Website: bh-photo
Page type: receipt
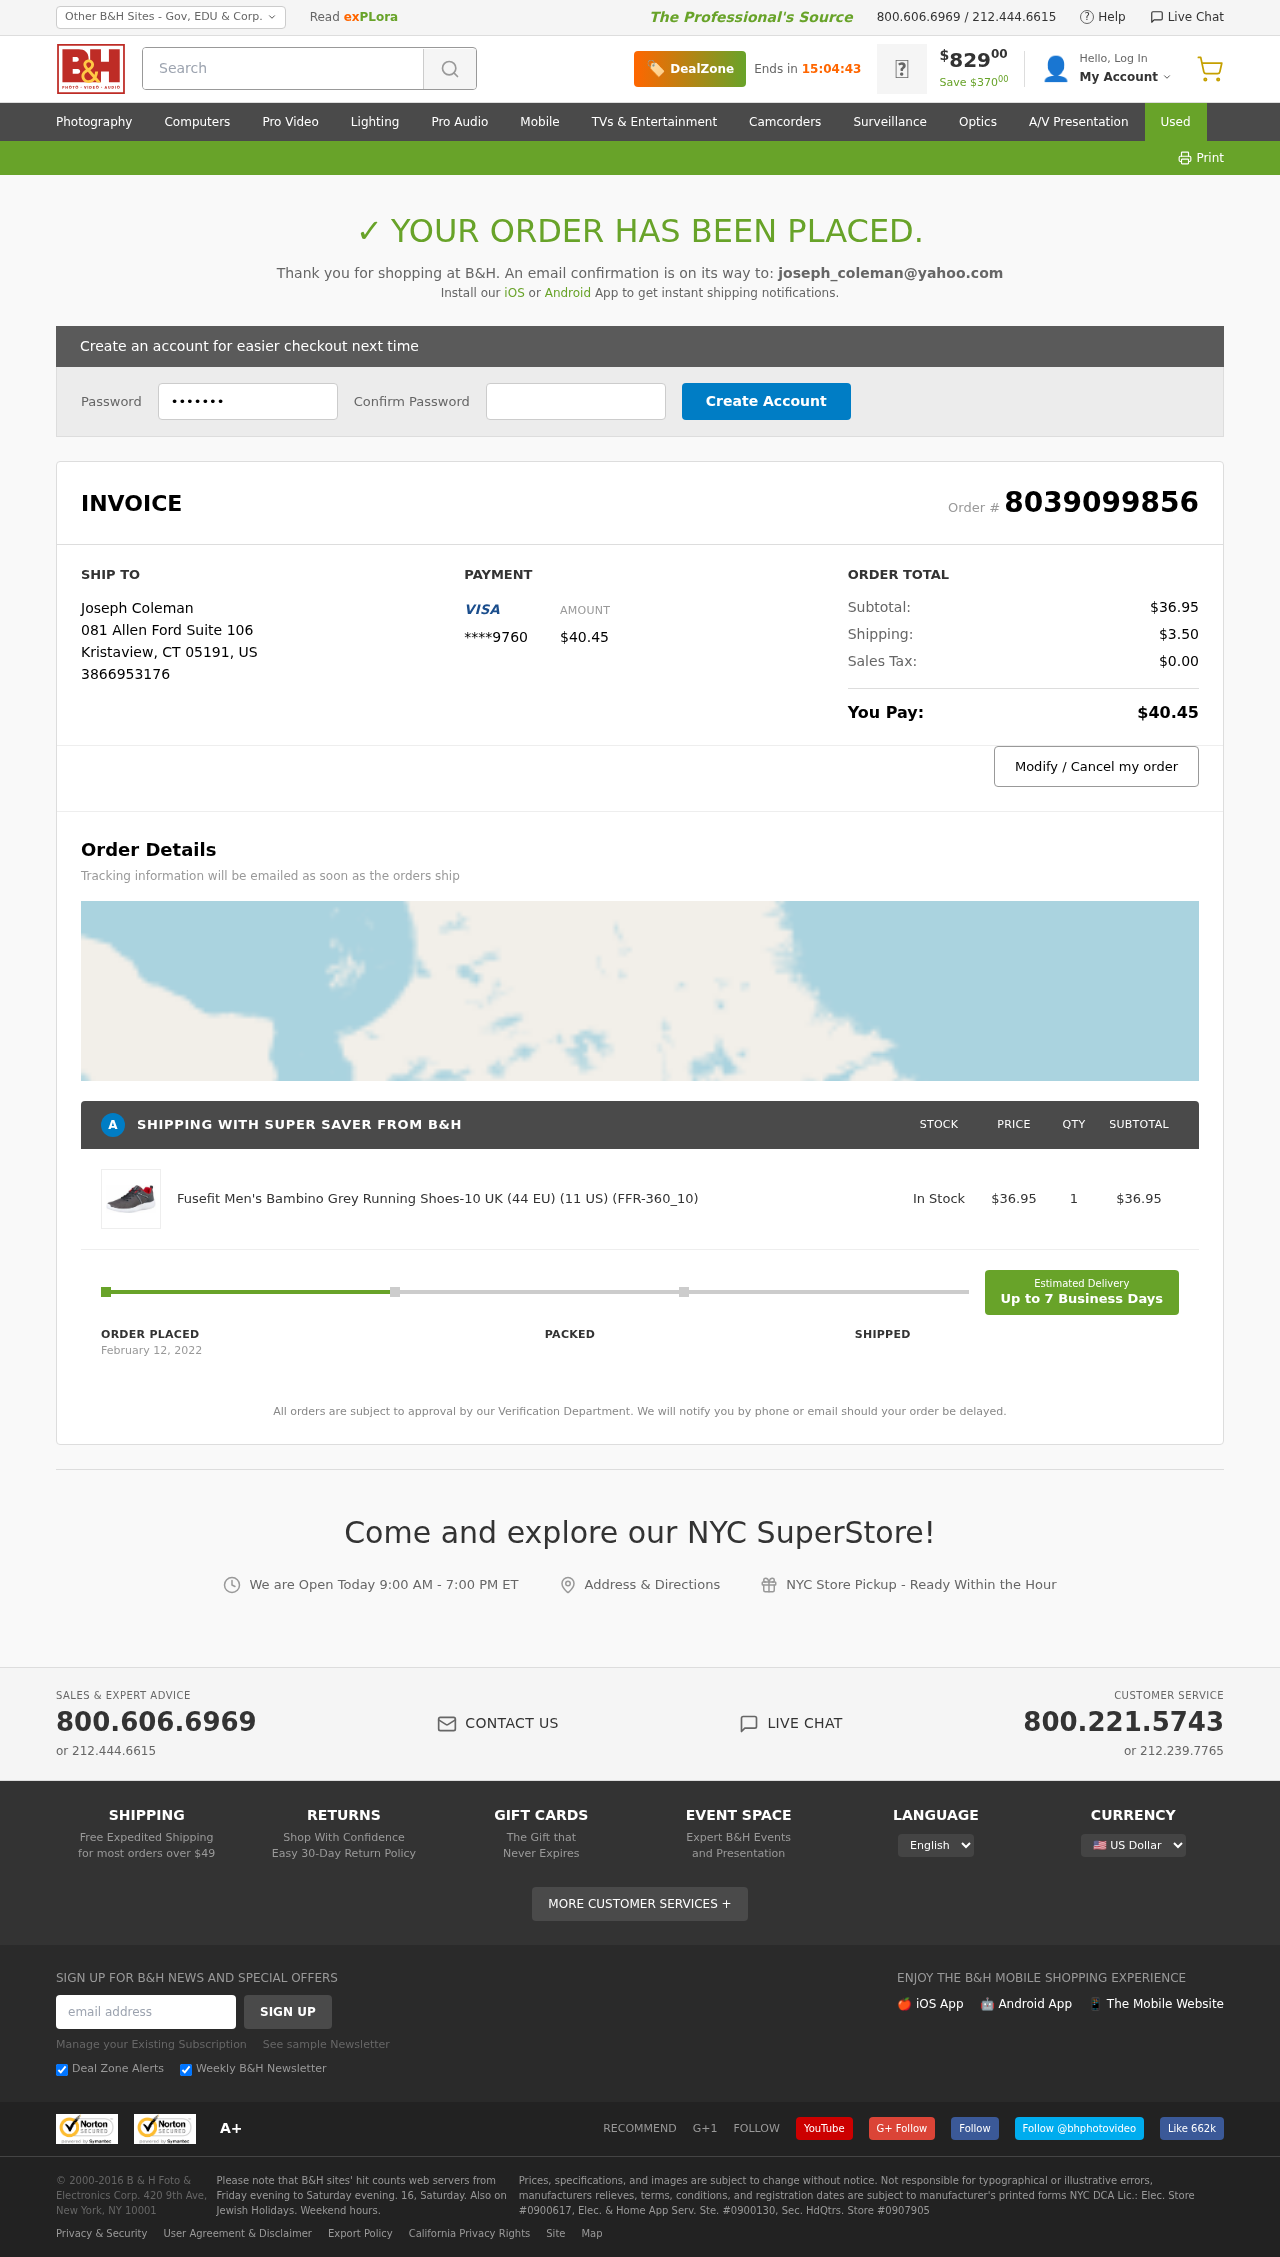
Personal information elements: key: PII_CARD_LAST4
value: ****9760
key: PII_CITY
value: Kristaview
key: PII_COUNTRY_CODE
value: US
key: PII_EMAIL
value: joseph_coleman@yahoo.com
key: PII_FULLNAME
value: Joseph Coleman
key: PII_PHONE
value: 3866953176
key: PII_POSTCODE
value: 05191
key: PII_STATE_ABBR
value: CT
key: PII_STREET
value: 081 Allen Ford Suite 106
Product elements: key: PRODUCT1_NAME
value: Fusefit Men's Bambino Grey Running Shoes-10 UK (44 EU) (11 US) (FFR-360_10)
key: PRODUCT1_PRICE
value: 36.95
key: PRODUCT1_QUANTITY
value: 1
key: PRODUCT1_SUBTOTAL
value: $36.95
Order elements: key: ORDER_ID
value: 8039099856
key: ORDER_TOTAL
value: $40.45
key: ORDER_SUBTOTAL
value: $36.95
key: ORDER_SHIPPING_COST
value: $3.50
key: ORDER_TAX
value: $0.00
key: ORDER_DATE
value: February 12, 2022
Search elements: key: HEADER_SEARCH
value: Search